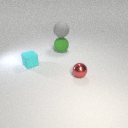
large green rubber sphere to the left of small red metal sphere